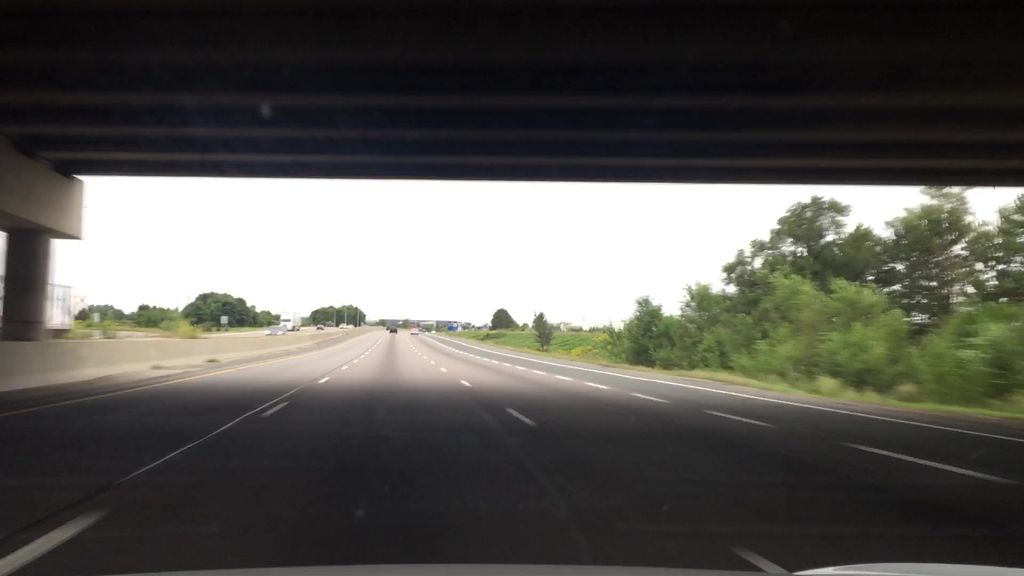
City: kitchener-waterloo